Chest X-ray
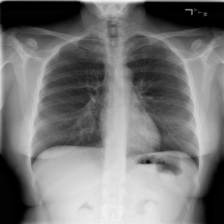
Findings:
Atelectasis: negative
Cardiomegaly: negative
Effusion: negative
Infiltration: negative
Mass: negative
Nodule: negative
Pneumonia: negative
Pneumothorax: negative
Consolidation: negative
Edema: negative
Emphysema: negative
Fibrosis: negative
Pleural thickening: negative
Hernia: negative